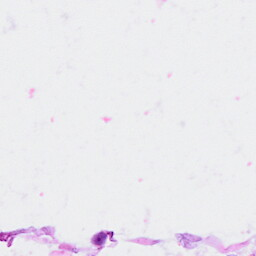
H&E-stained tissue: Breast